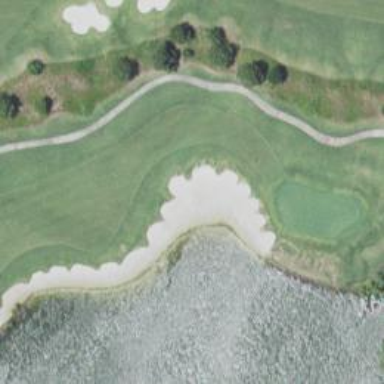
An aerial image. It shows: Golf bunker filled with sandy terrain.